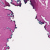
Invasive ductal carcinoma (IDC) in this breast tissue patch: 0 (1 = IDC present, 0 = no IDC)